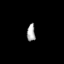
Tissue: skin
Cell type: Epithelial cells
Senescence score: 0.898
Nuclear area (px): 140
Mean DAPI intensity: 168.486